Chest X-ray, PA view. Patient: 32 years old, sex F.
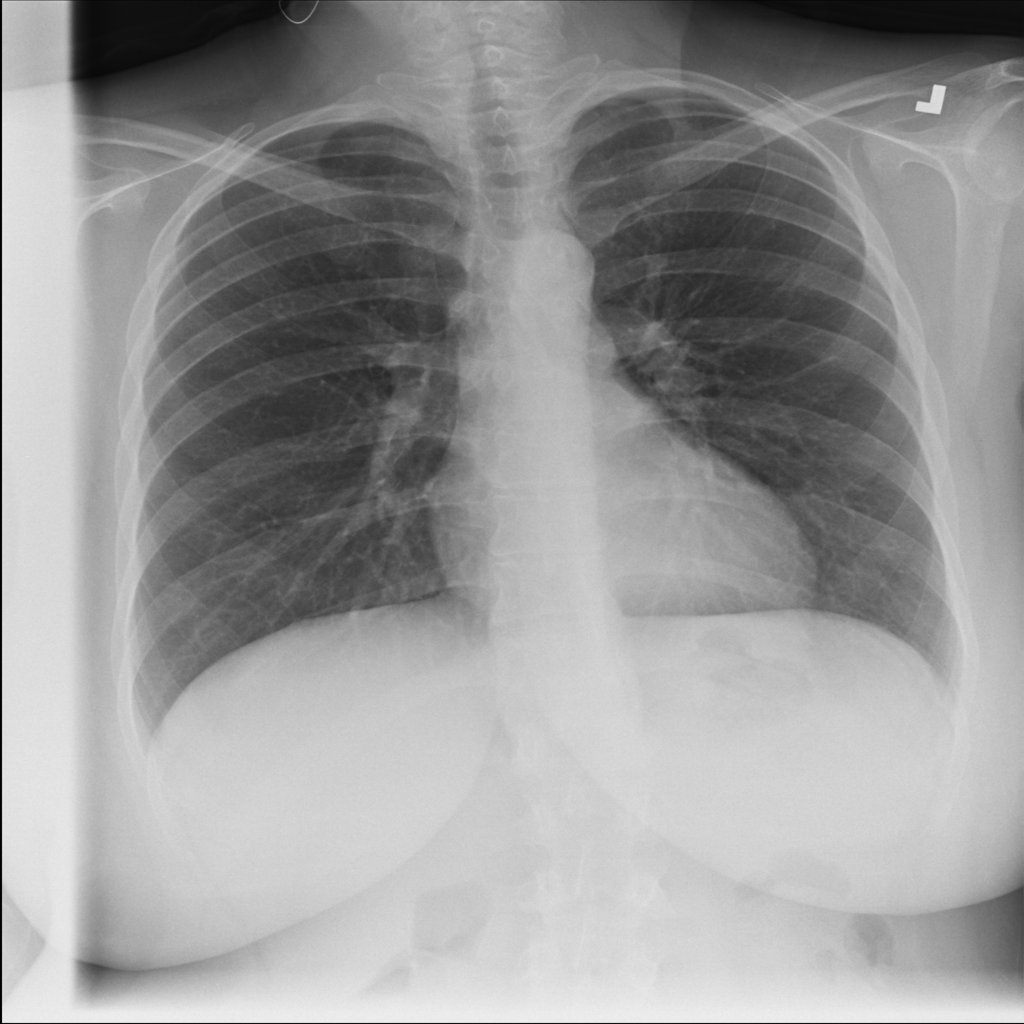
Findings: No Finding